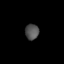
Tissue: lung
Cell type: Epithelial cells
Senescence score: 0.1801
Nuclear area (px): 211
Mean DAPI intensity: 81.308